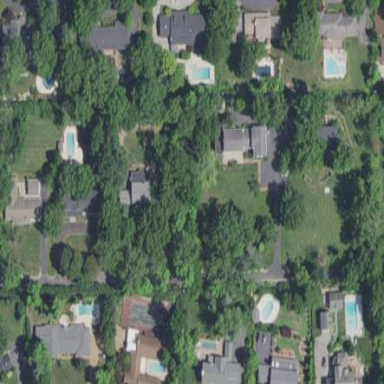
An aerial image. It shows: Single-family residential area.